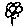
Label: flower